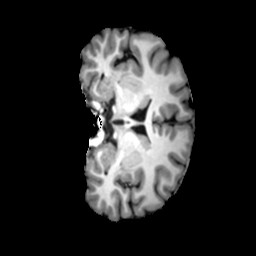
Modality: T1w
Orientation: coronal
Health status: ill
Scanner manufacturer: siemens
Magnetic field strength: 3 T
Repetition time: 2 s
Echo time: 0.00303 s